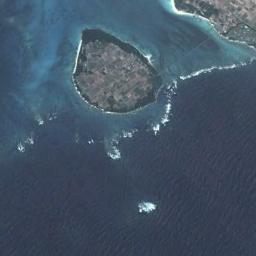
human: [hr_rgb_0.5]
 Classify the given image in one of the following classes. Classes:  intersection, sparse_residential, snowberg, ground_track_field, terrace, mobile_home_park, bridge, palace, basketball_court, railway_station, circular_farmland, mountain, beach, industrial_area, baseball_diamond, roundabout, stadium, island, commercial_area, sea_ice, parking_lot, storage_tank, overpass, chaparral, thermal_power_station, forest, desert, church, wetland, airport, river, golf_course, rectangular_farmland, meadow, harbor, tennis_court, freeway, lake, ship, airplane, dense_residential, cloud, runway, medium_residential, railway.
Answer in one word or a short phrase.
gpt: island